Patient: sex M, age 67
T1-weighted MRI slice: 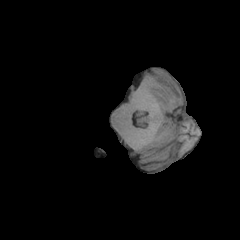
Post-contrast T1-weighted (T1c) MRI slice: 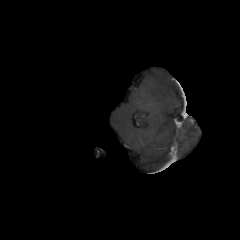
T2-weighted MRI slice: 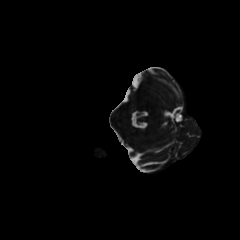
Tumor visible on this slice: no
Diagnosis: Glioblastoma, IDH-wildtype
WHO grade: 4